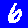
Digit: 6